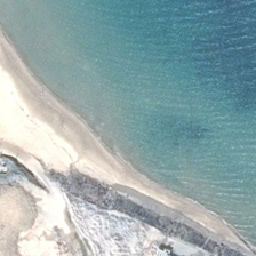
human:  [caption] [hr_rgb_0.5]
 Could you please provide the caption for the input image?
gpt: we can see an undeveloped beach with rows of trees alongside it and a building at its coner .

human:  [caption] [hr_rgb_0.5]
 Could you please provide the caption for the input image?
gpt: The changing color of the ocean from the coastline to the deep sea.

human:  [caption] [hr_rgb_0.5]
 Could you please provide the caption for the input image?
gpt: the long and narrow coast between the blue sea and the mountains .

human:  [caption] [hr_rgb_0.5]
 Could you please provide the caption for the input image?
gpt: The changing color of the ocean from the coast to the deep sea.

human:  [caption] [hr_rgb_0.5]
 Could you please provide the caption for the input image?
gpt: a piece of yellow beach is next to a piece of green ocean .